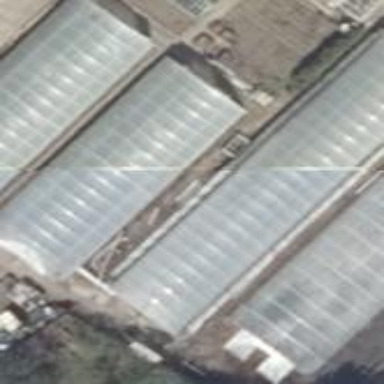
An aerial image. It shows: Greenhouse with round roof.